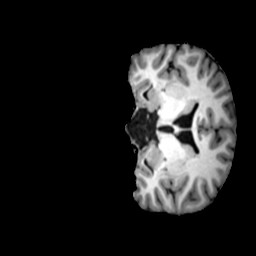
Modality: T1w
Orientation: coronal
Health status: ill
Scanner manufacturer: siemens
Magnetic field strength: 3 T
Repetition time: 2 s
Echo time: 0.00303 s